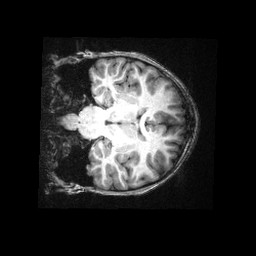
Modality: T1w
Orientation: coronal
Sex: male